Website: bh-photo
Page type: cart
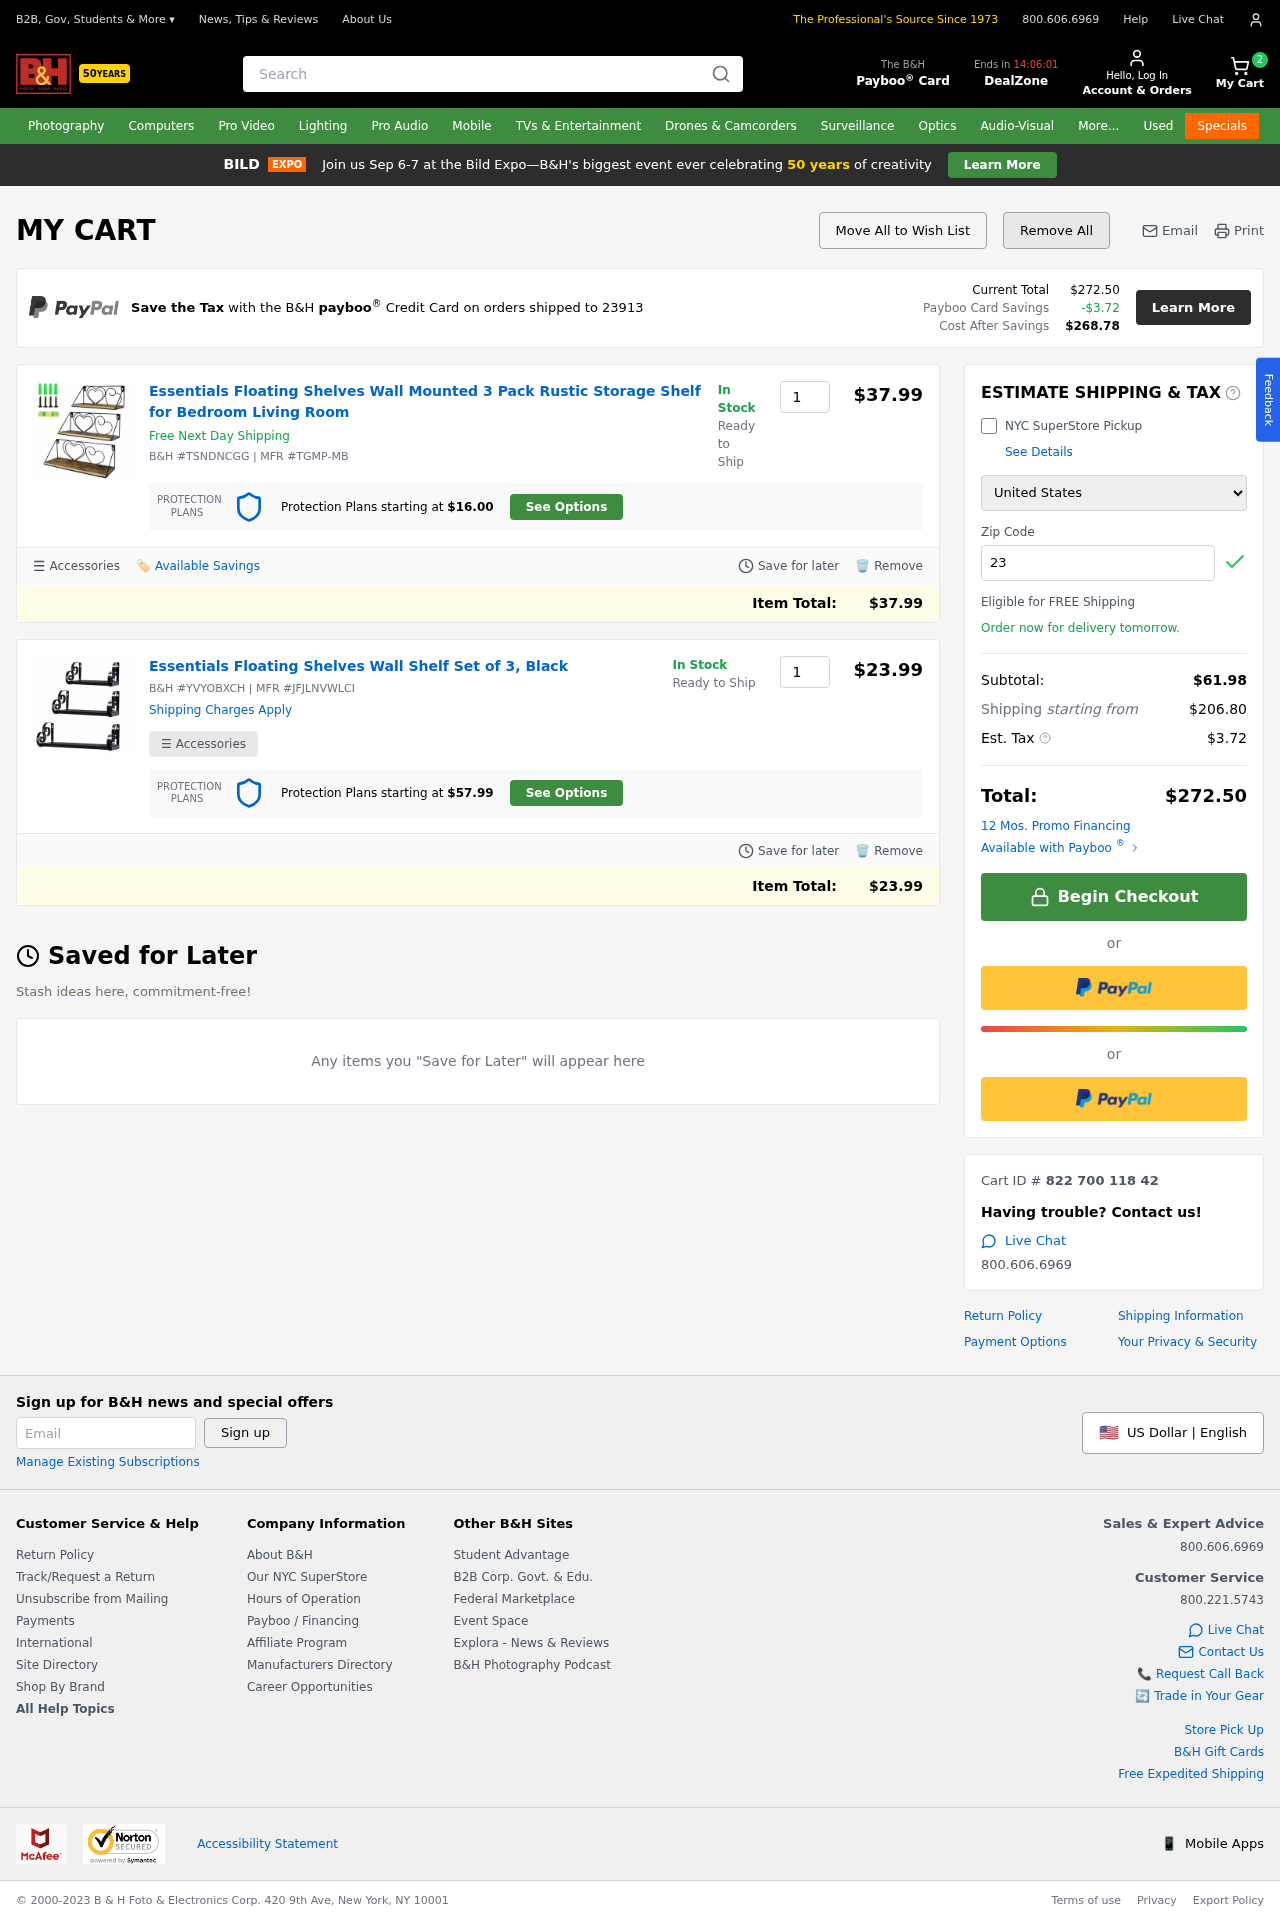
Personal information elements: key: PII_COUNTRY
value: United States
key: PII_POSTCODE
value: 23913
Product elements: key: PRODUCT1_NAME
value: Essentials Floating Shelves Wall Mounted 3 Pack Rustic Storage Shelf for Bedroom Living Room
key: PRODUCT1_PRICE
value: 37.99
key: PRODUCT1_QUANTITY
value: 1
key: PRODUCT2_NAME
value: Essentials Floating Shelves Wall Shelf Set of 3, Black
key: PRODUCT2_PRICE
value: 23.99
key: PRODUCT2_QUANTITY
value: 1
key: PRODUCT1_ITEM_TOTAL
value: $37.99
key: PRODUCT2_ITEM_TOTAL
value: $23.99
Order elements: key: ORDER_NUM_ITEMS
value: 2
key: ORDER_TOTAL
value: $272.50
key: ORDER_TAX
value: -$3.72
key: ORDER_TAX
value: $3.72
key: ORDER_TOTAL_AFTER_SAVINGS
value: $268.78
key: ORDER_SUBTOTAL
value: $61.98
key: ORDER_SHIPPING_COST
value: $206.80
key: ORDER_ID
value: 822 700 118 42
Search elements: key: HEADER_SEARCH
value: Search